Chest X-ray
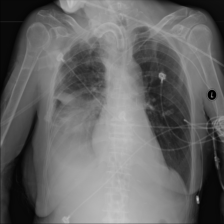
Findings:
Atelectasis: positive
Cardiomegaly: negative
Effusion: positive
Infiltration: positive
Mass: negative
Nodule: negative
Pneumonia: negative
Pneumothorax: negative
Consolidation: negative
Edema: negative
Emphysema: negative
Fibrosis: negative
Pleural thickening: negative
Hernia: negative